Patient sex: M
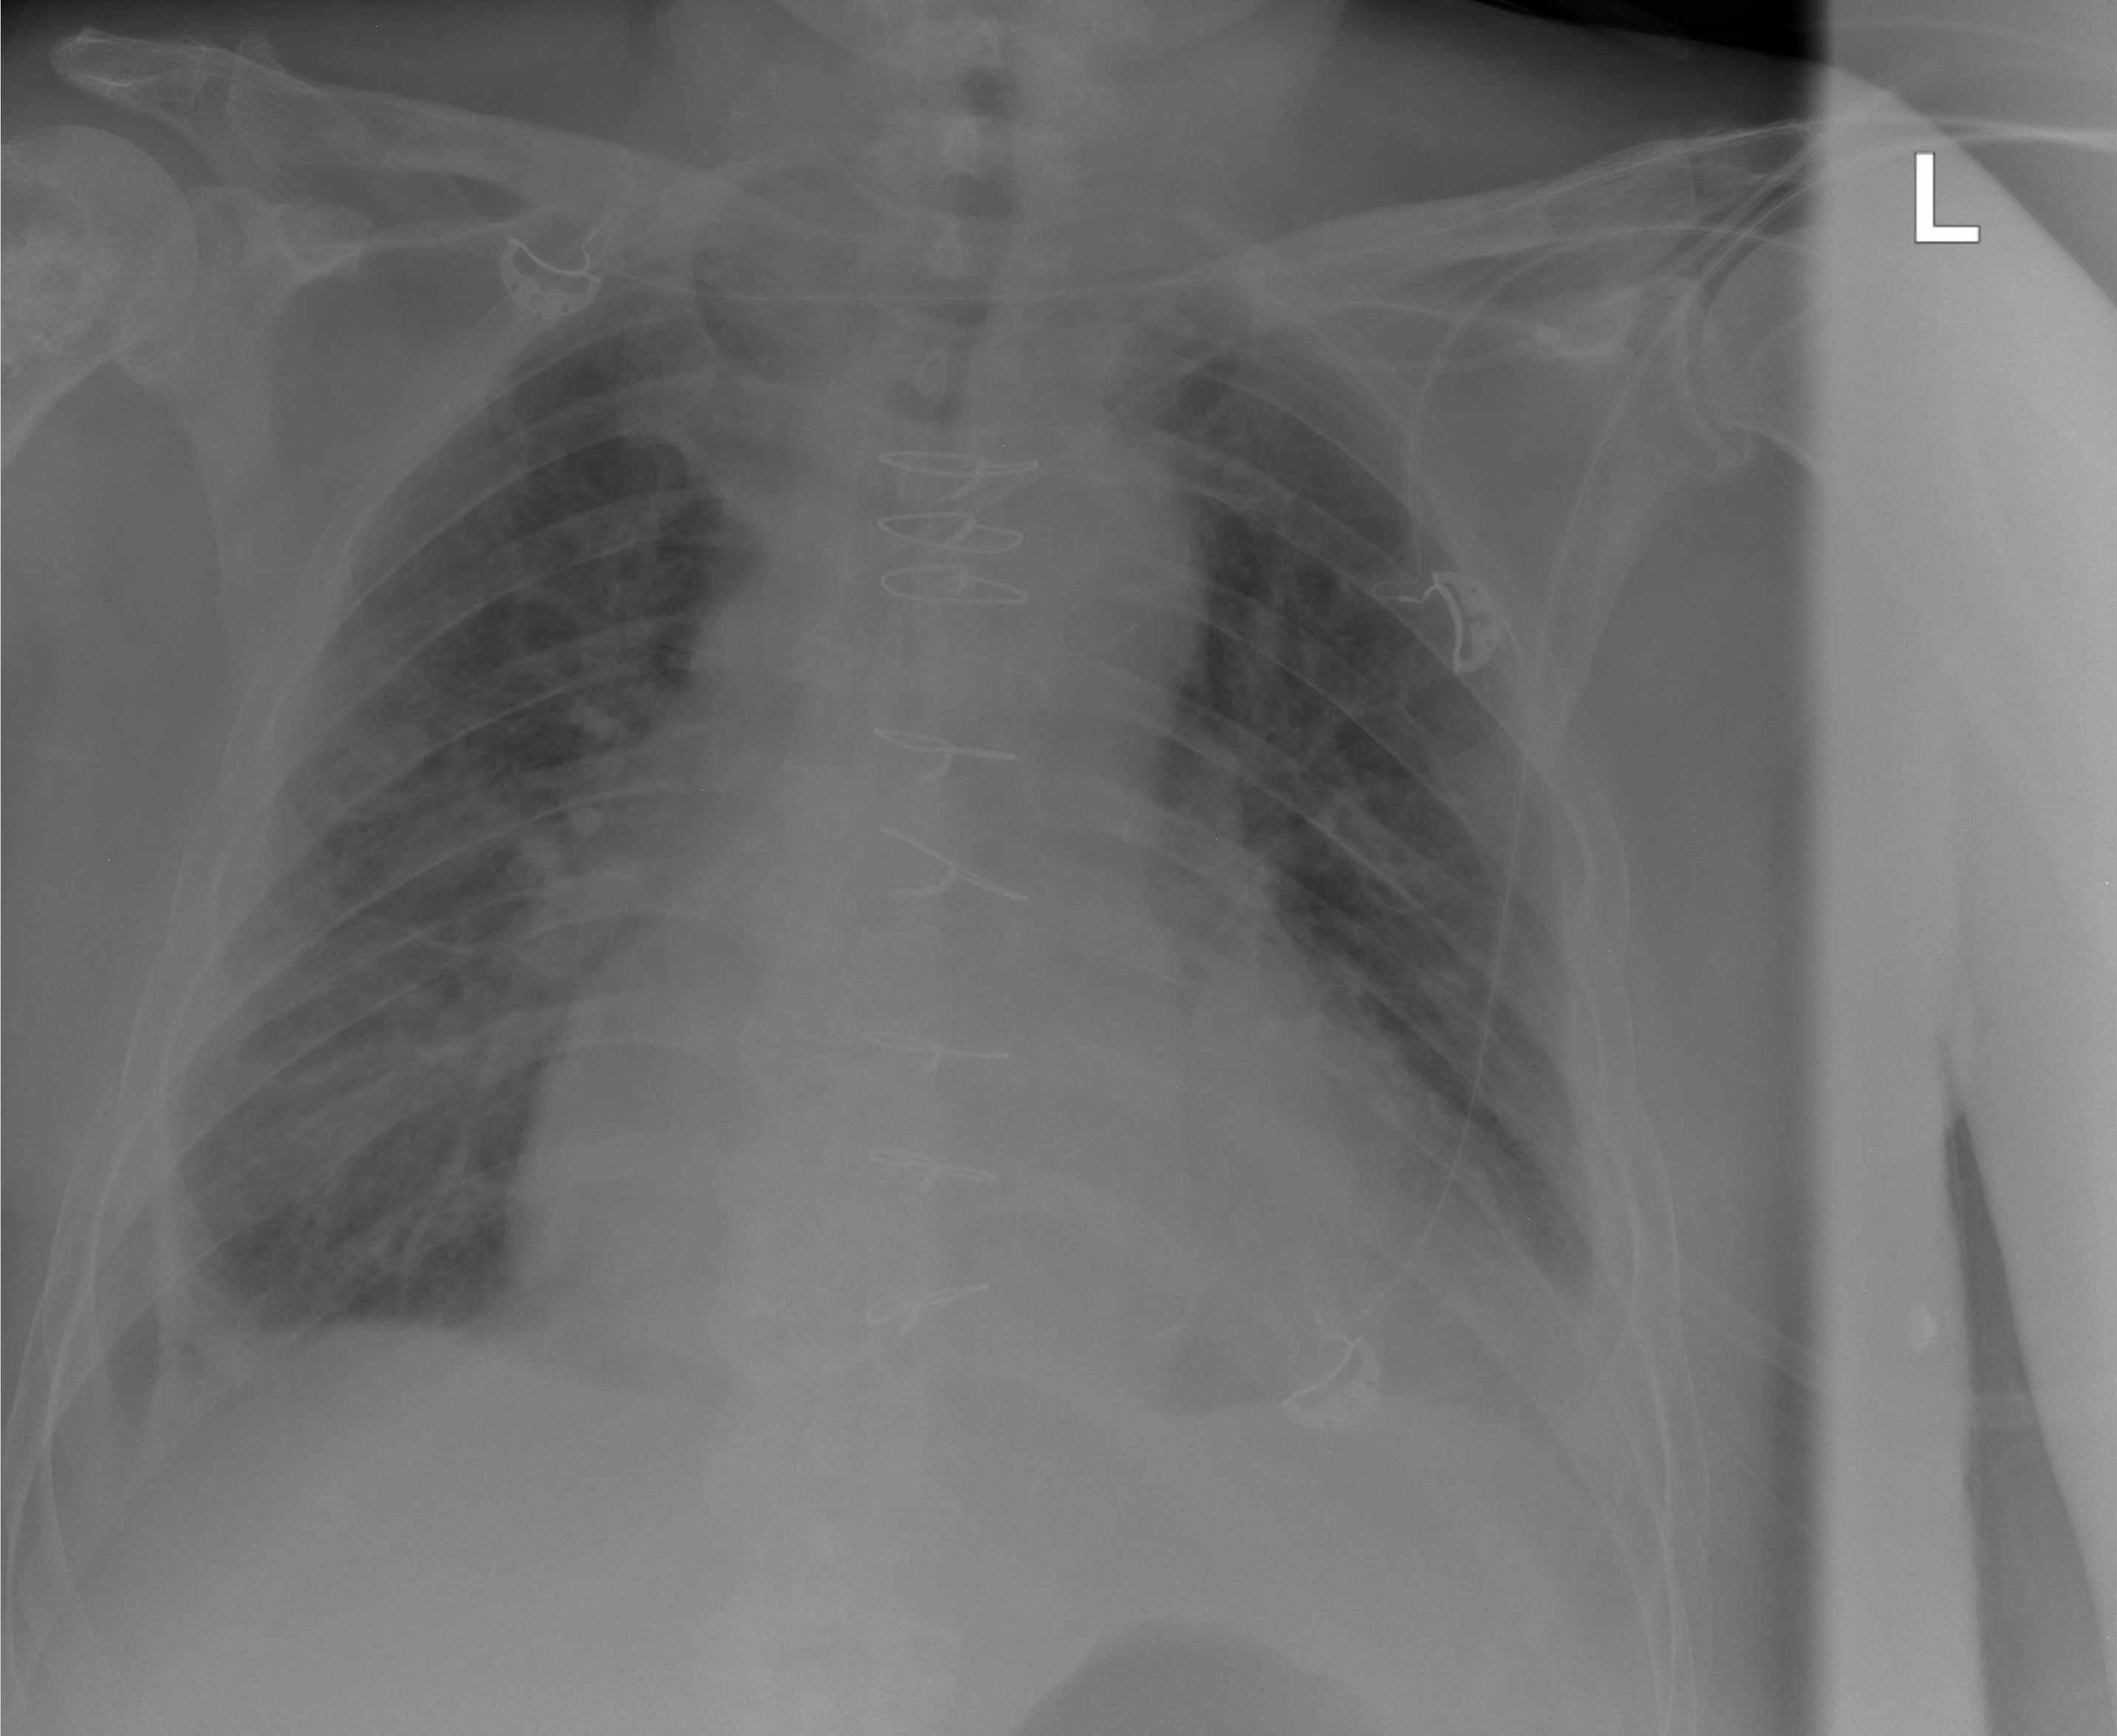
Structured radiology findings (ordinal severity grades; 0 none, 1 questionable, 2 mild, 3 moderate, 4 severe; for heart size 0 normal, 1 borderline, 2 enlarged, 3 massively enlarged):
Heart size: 2
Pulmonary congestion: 2
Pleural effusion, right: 2
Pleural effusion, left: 2
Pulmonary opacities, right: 2
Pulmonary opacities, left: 2
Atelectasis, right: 2
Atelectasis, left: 2